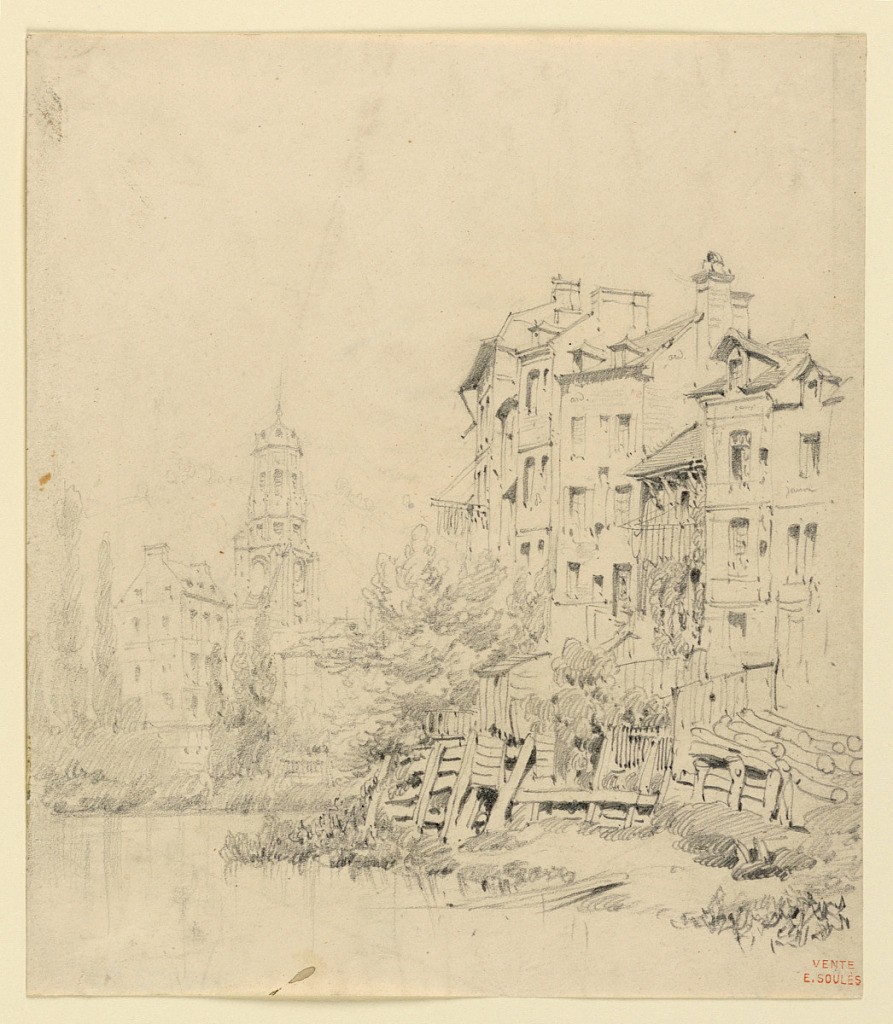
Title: Houses on the Bank of the Tougnes in Trouville
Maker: Eugène Edouard Soulès, French, 1811–1876
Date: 1840–1860
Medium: Graphite, black crayon on paper, mounted
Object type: Drawing
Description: A group of mansions at right. Stately structures and a steeple are in the background beyond the water.